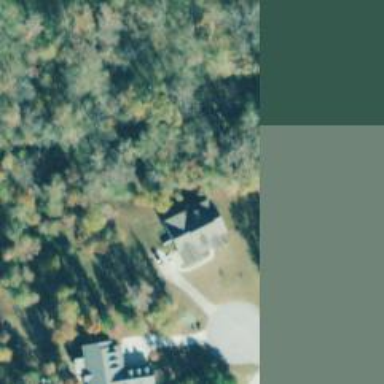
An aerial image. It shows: Simple house.